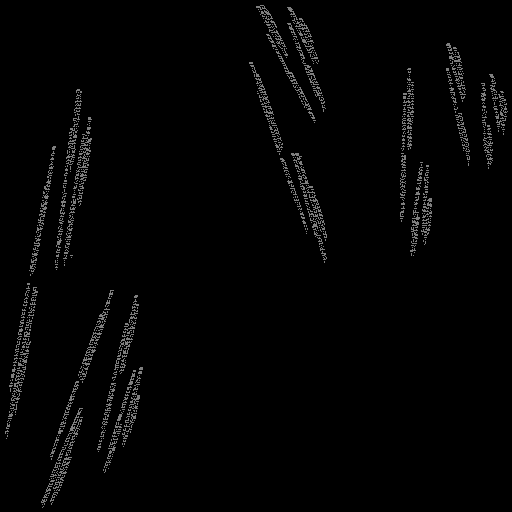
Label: bamboofern